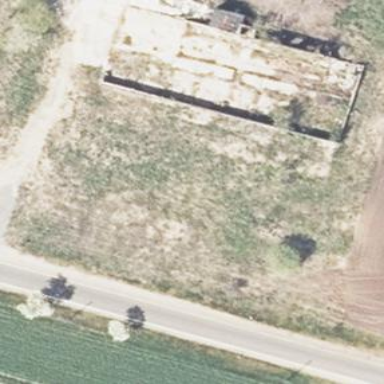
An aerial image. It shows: Ruins of building.